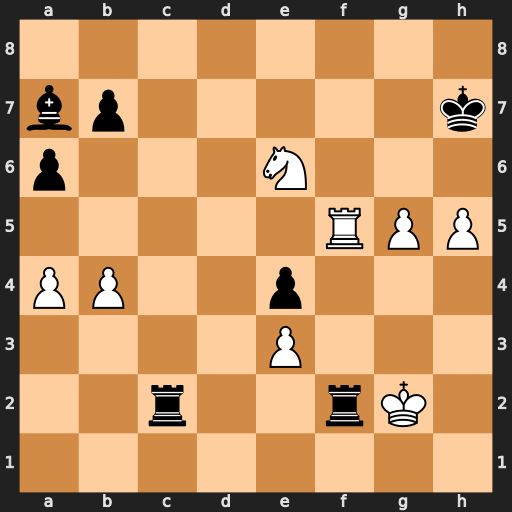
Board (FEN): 8/bp5k/p3N3/5RPP/PP2p3/4P3/2r2rK1/8
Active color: w
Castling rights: -
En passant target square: -
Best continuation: Rxf2 Rxf2+ Kxf2